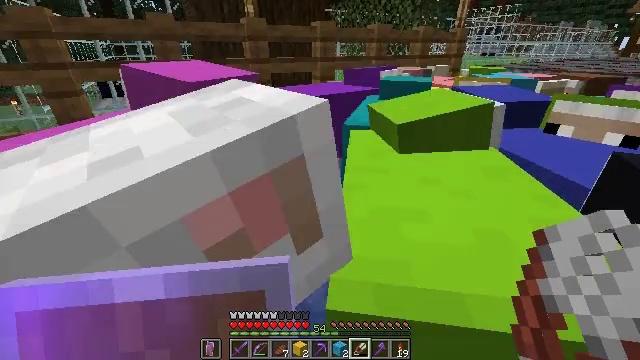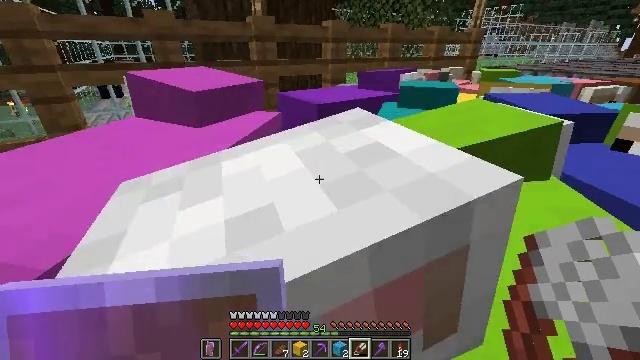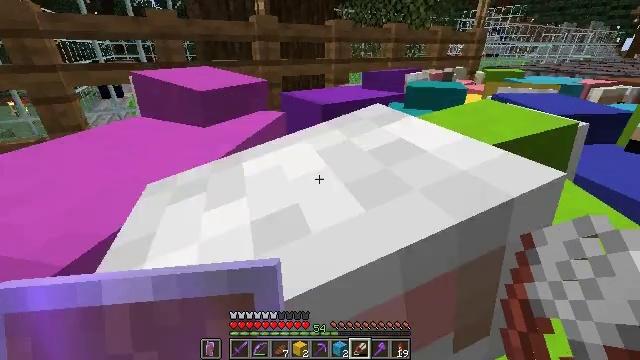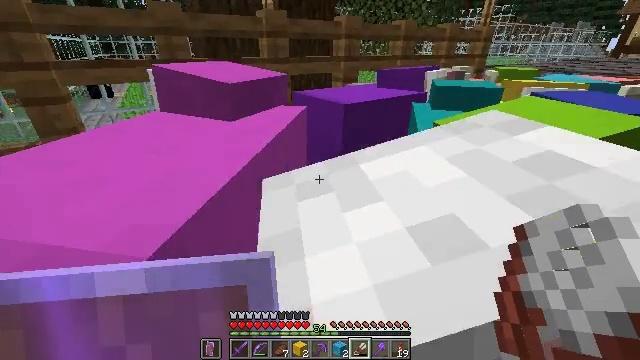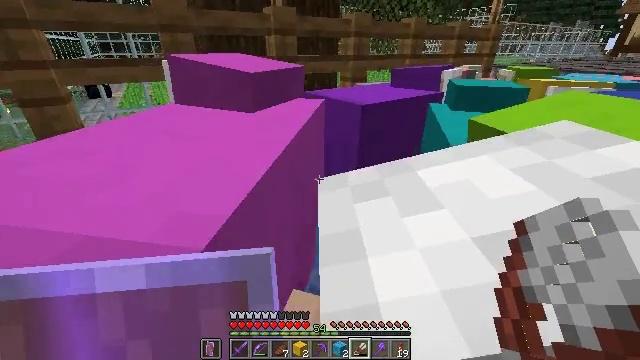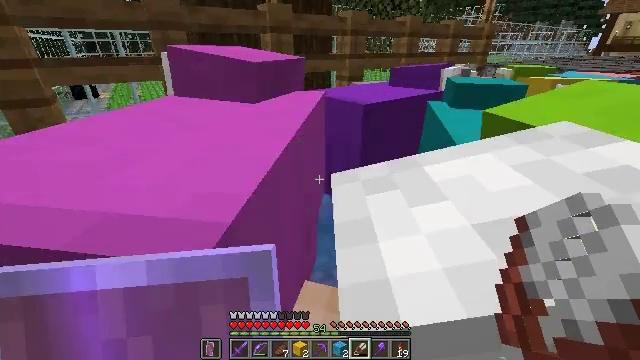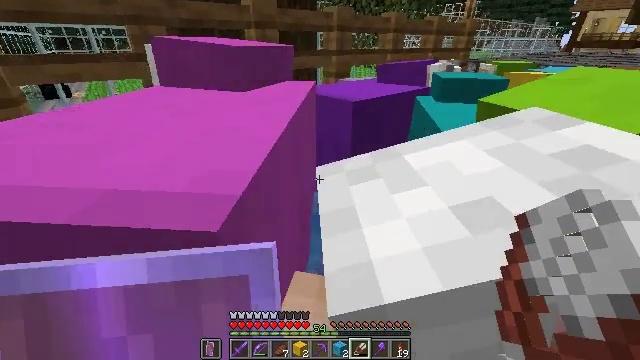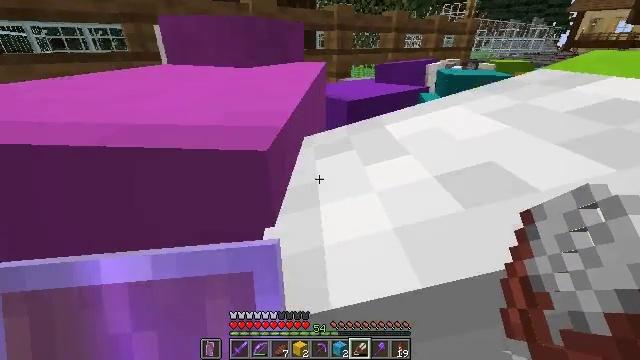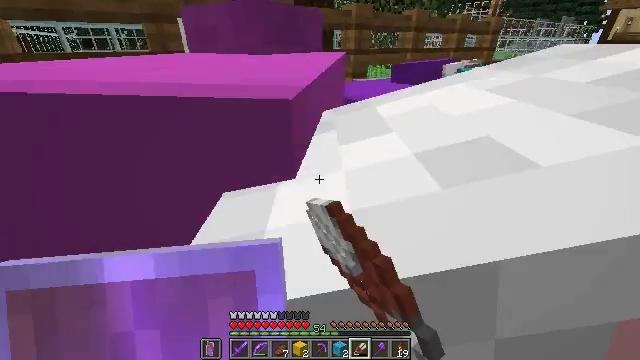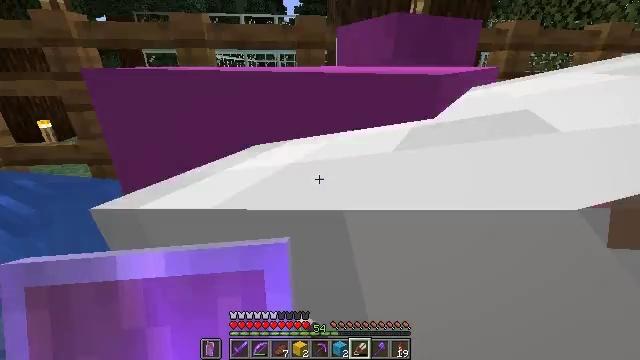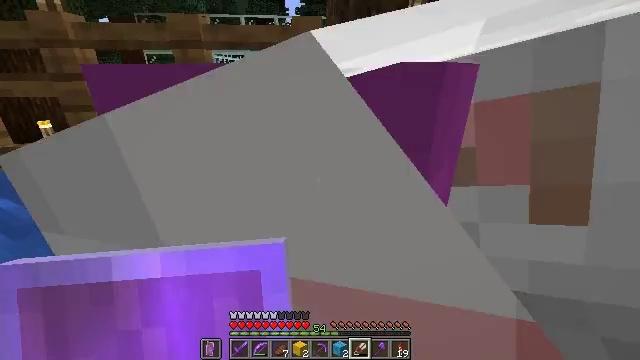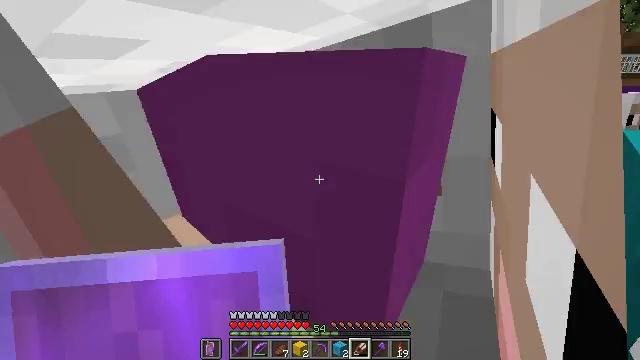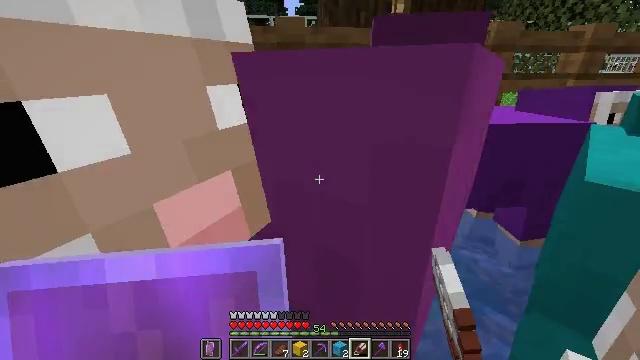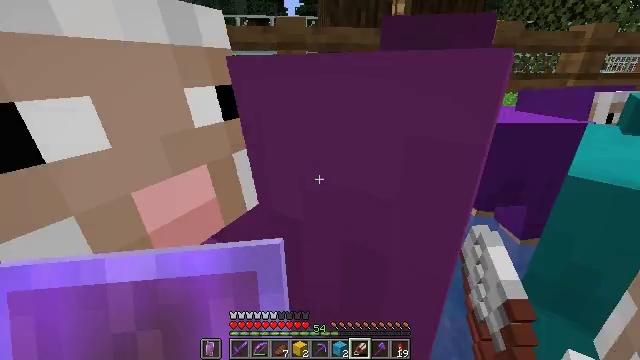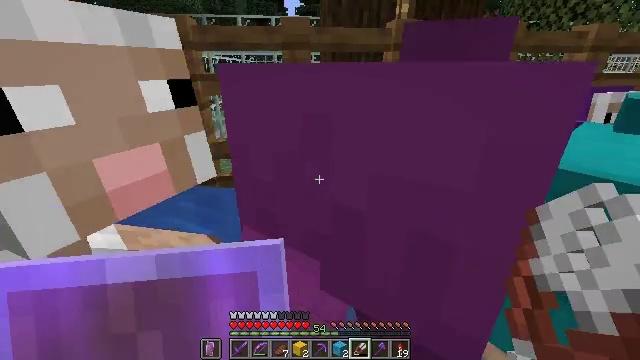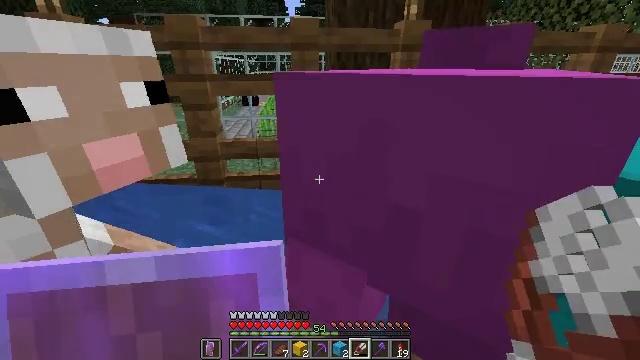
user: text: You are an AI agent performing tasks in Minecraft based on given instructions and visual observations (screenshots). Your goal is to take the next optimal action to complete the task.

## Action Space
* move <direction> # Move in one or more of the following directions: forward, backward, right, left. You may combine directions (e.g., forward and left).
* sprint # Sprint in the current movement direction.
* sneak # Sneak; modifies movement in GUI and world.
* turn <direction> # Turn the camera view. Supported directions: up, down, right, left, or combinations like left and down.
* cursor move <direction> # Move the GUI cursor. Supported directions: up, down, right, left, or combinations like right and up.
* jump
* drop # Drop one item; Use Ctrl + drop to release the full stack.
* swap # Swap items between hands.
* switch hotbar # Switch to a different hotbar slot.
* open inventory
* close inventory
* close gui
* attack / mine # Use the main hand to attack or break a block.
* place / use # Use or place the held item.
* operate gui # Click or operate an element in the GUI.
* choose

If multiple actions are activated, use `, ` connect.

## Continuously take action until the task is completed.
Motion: motion action
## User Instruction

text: Combat the squid.
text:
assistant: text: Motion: move forward and move left
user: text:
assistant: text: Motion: move forward and move left, use / place
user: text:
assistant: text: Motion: move forward and move left, turn right, use / place
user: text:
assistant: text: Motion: use / place
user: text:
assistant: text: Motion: turn right
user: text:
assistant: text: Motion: turn right
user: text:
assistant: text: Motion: no_op
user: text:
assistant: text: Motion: turn left
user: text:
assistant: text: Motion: turn left and up
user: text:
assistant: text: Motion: no_op
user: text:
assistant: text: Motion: use / place
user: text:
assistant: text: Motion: use / place
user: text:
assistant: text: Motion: use / place
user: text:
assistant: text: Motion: no_op
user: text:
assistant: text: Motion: no_op
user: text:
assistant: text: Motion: no_op
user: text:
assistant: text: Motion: no_op
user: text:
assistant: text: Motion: no_op
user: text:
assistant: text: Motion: no_op
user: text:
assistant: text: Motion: move forward
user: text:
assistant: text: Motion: move forward, turn right and down
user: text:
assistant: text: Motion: move forward, turn right and down
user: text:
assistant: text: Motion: move forward and move left, turn right and down
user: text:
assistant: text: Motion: move forward and move left, turn right
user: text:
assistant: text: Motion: move forward and move left, turn right
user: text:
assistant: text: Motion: move forward and move left, turn right and up
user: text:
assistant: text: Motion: move left, use / place
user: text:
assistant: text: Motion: use / place
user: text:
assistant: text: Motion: use / place
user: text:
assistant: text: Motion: use / place